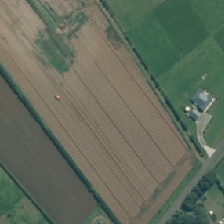
Land cover: shortrotation_cropland